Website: macys
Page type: gifting
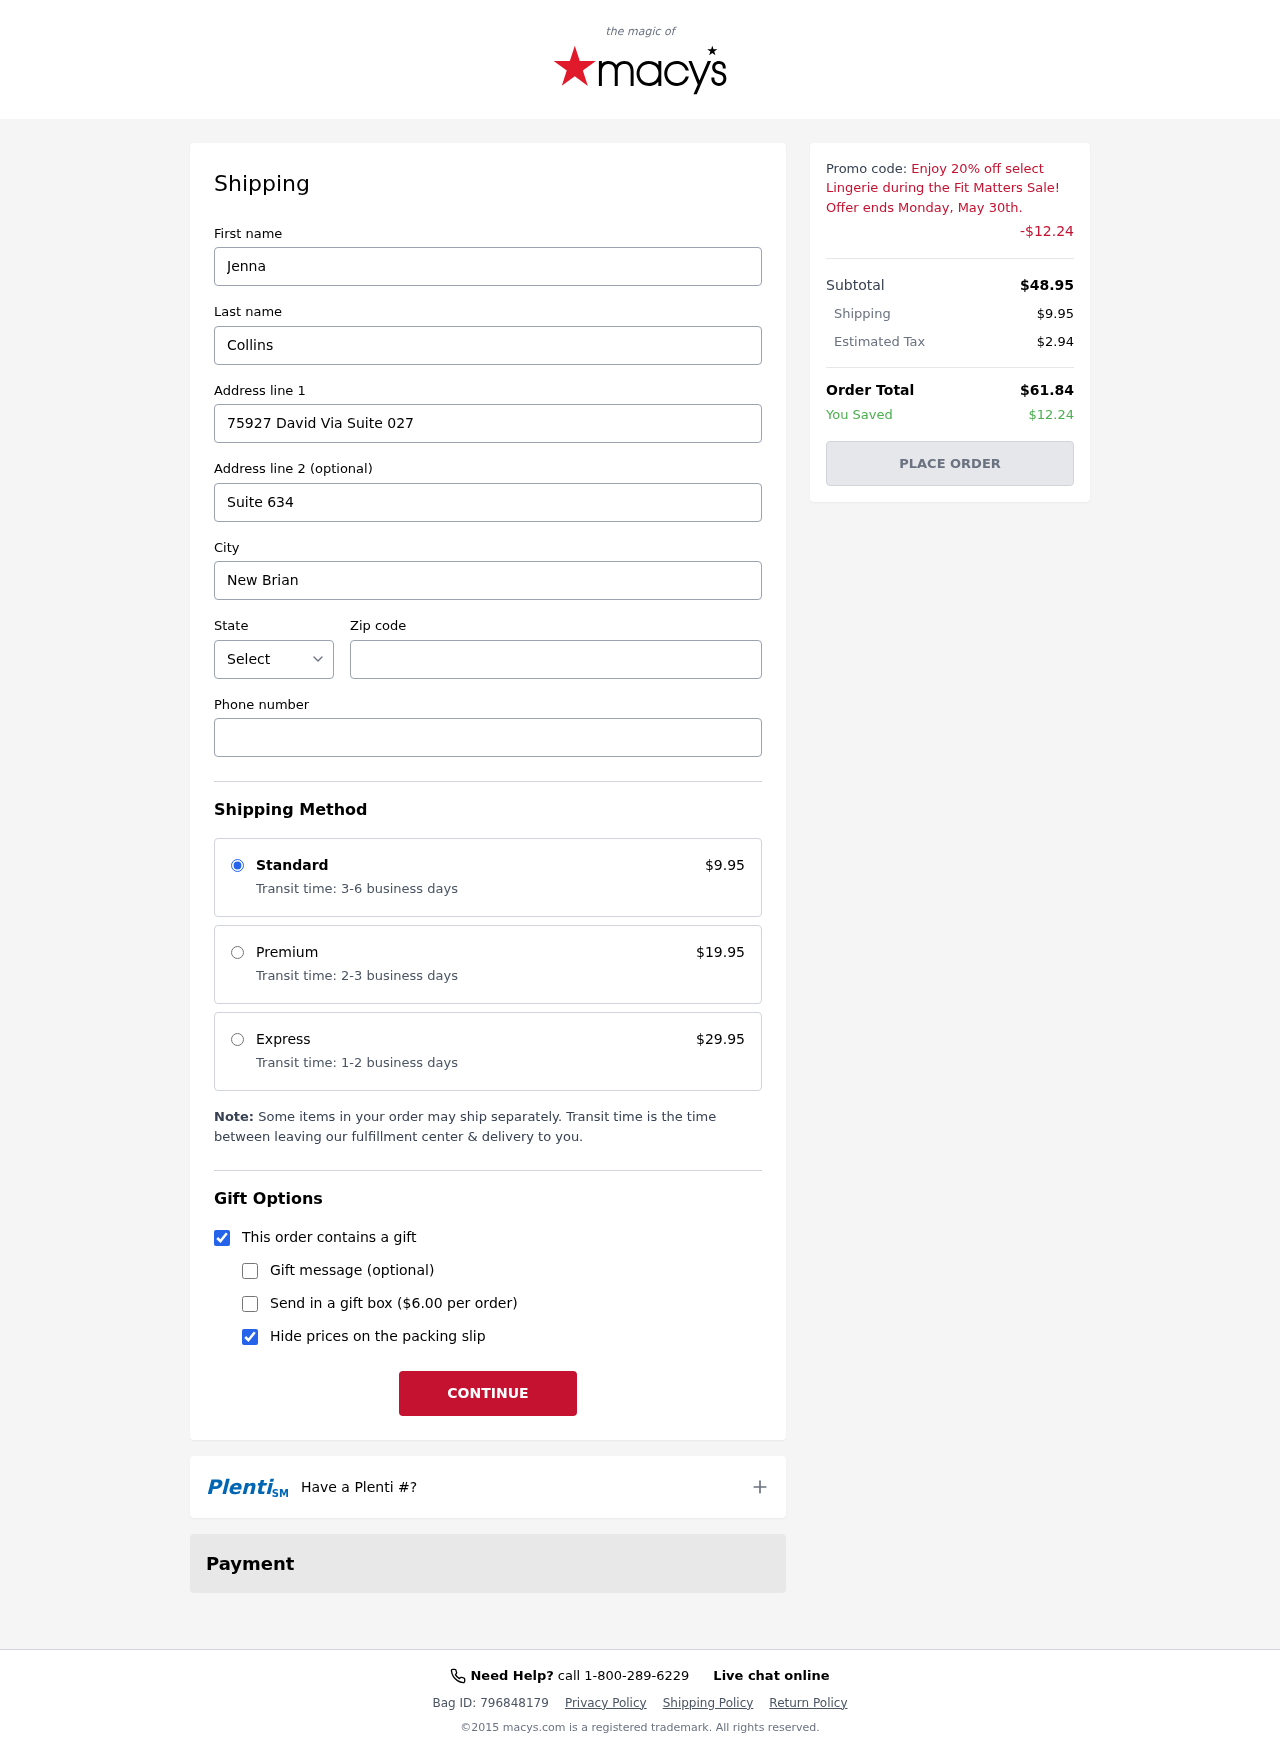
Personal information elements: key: PII_CITY
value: New Brian
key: PII_FIRSTNAME
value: Jenna
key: PII_LASTNAME
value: Collins
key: PII_PHONE
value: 2794496211
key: PII_POSTCODE
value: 33566
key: PII_STATE_ABBR
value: MN
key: PII_STREET
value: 75927 David Via Suite 027
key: PII_STREET2
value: Suite 634
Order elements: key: ORDER_SHIPPING_COST
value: $9.95
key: ORDER_DISCOUNT
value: -$12.24
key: ORDER_SUBTOTAL
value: $48.95
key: ORDER_TAX
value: $2.94
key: ORDER_TOTAL
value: $61.84
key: ORDER_SAVINGS
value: $12.24